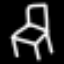
Label: chair